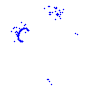
Particle: kaon